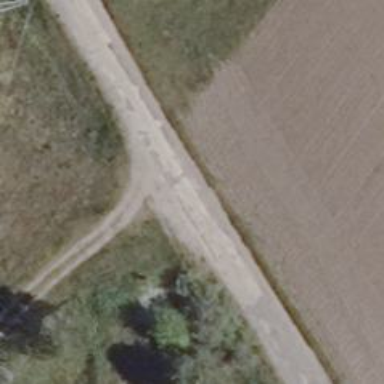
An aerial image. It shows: Well-maintained track road with grade 1 tracktype.